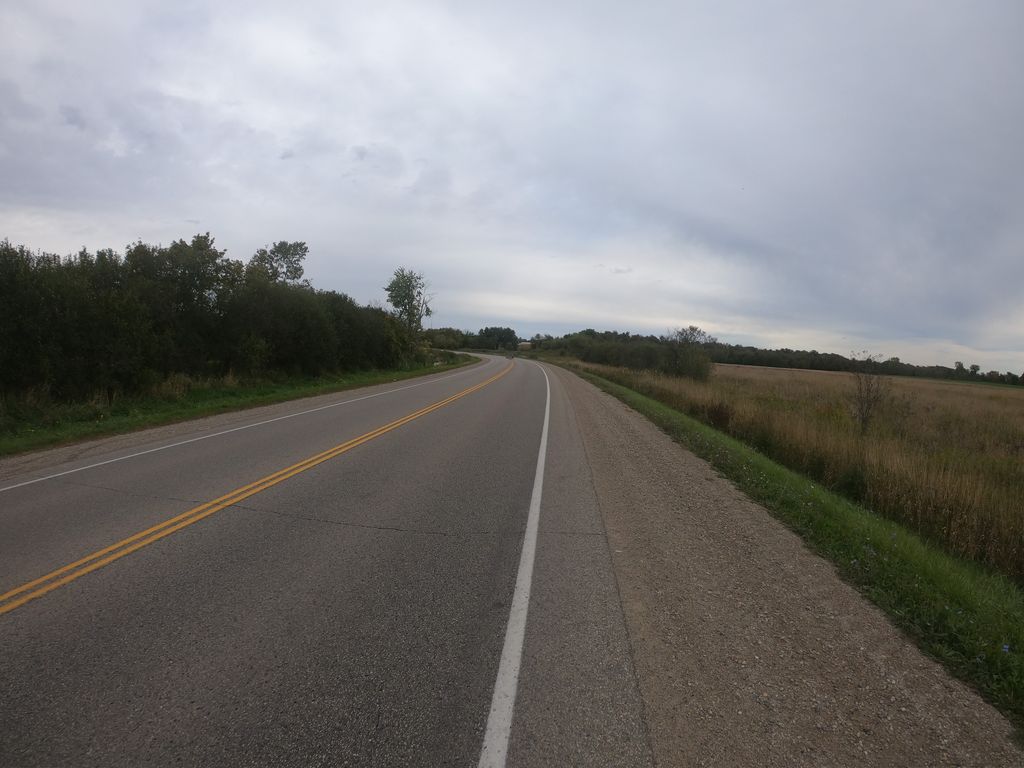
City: kitchener-waterloo